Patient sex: M
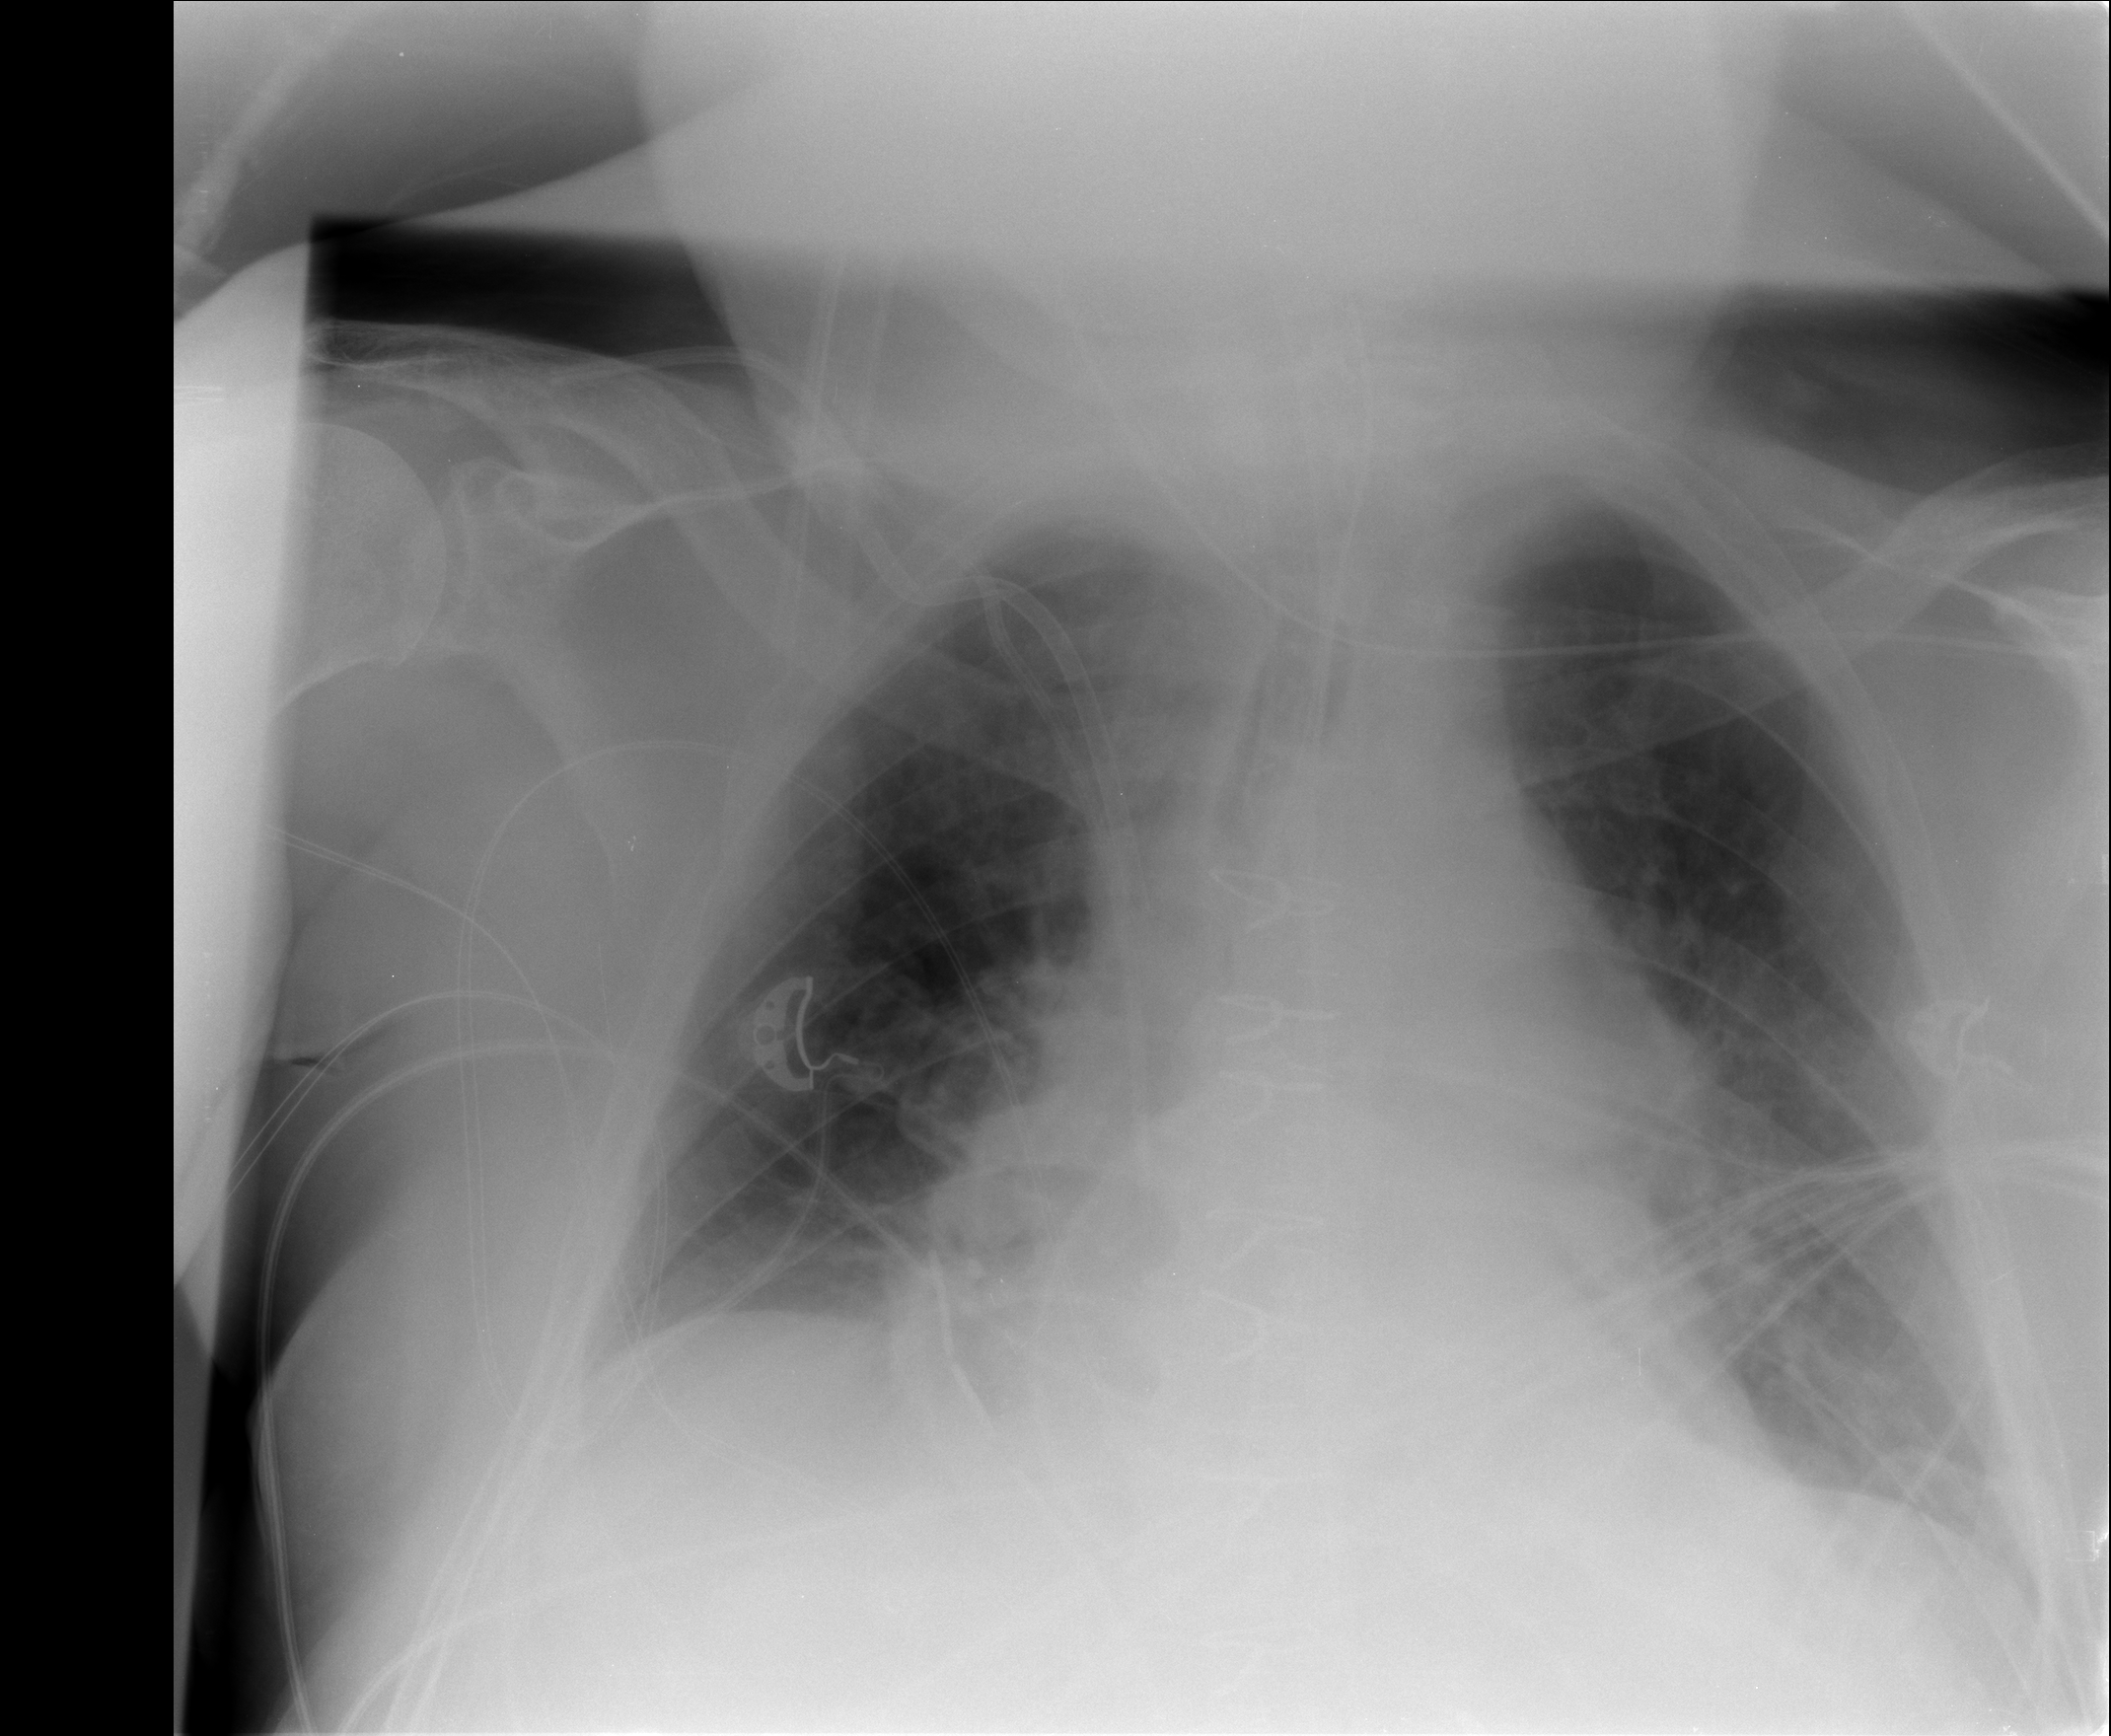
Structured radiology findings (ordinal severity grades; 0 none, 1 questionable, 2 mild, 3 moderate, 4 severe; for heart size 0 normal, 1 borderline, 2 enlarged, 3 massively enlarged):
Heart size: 2
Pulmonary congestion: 2
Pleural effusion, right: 1
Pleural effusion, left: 1
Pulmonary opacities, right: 0
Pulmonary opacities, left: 0
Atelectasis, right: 2
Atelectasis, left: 2